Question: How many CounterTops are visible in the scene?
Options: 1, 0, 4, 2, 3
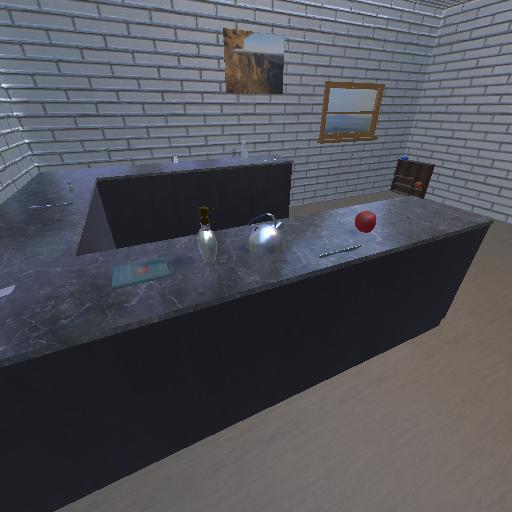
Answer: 1